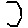
Label: hexagon